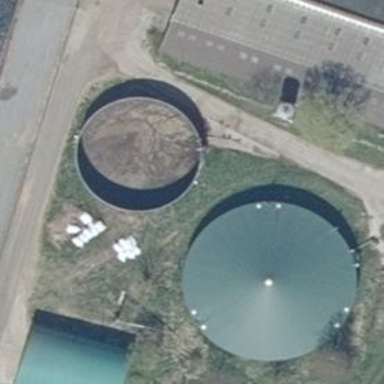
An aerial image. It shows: Storage tank with man-made structure.